Interaction volume radius: 5 \u00c5
Interaction volume height: 20 \u00c5
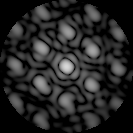
Disorder parameter: 0.4321